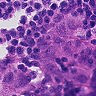
Metastatic tissue present: yes